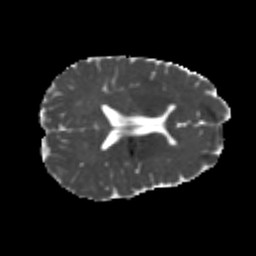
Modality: MD
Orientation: axial
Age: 20
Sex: male
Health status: healthy
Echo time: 0.074 s